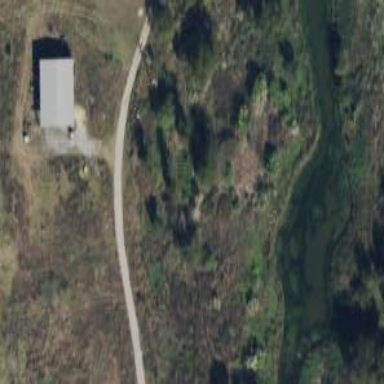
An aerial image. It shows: Service road designated as golf cart path.